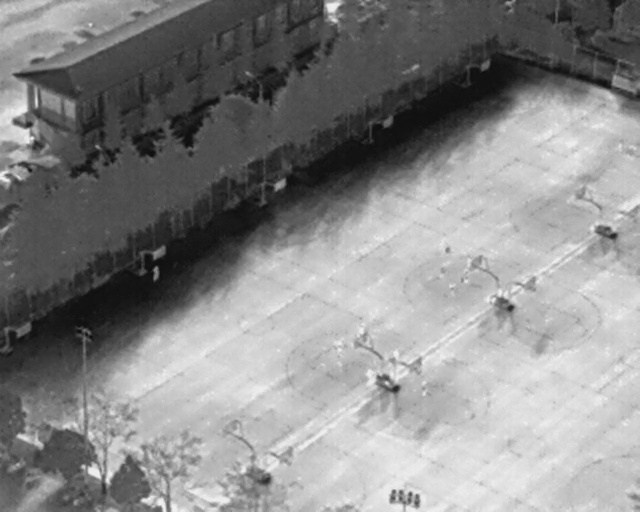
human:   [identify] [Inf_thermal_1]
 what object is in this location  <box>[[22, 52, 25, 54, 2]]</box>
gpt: <ref>1 medium person at the left</ref>

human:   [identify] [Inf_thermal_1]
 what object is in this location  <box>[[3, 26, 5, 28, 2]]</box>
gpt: <ref>1 small person at the top left</ref>

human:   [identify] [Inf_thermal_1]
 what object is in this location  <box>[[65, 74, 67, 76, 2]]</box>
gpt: <ref>1 small person at the bottom</ref>

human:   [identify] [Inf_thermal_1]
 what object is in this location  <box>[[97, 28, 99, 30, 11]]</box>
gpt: <ref>1 medium person at the top right</ref>